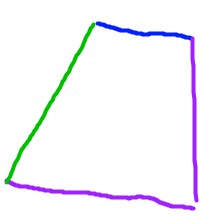
Shape: trapezoid